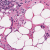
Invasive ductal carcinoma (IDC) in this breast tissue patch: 0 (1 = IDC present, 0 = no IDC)